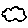
Label: cloud